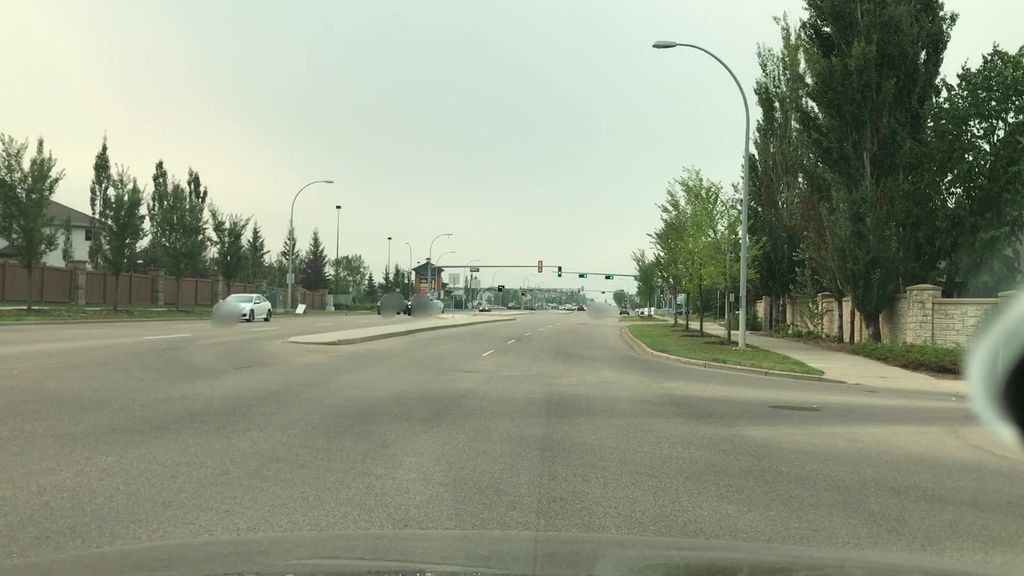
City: edmonton